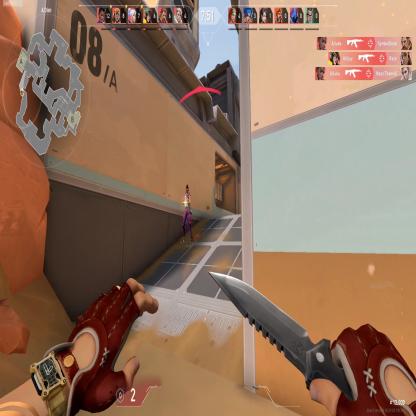
Label: enemy